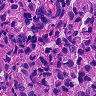
Metastatic tissue present: yes